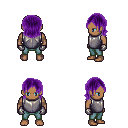
a pixel art fantasy rpg character, male body template, human, dark skin, steel chest armor, teal pants, purple long bangs hairstyle, metal gloves, four views (front, back, left, right), 2x2 character sprite sheet, small pixel art, hard edges, no anti-aliasing